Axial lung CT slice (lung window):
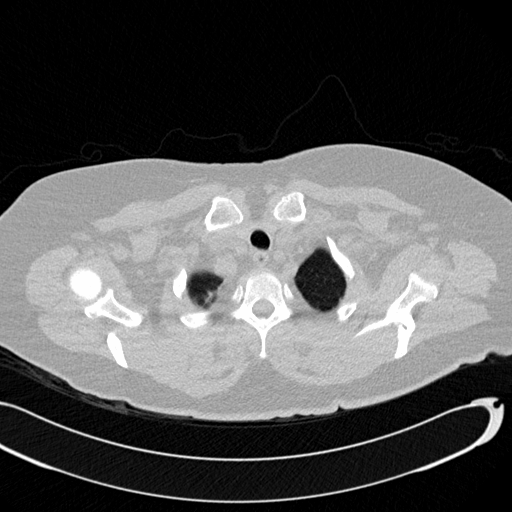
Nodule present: no